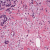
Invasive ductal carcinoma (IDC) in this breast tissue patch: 1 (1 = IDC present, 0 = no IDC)